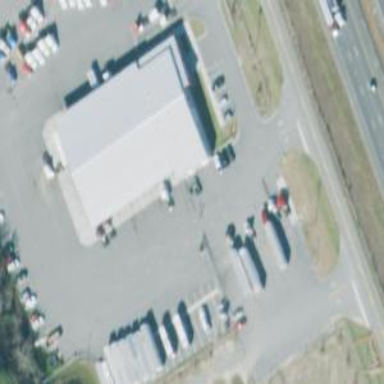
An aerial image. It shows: Building housing car shop.